Brain MRI, t1w sequence, axial 2D slice.
Patient: age 45, sex F, weight 75 kg, height 1.65 m
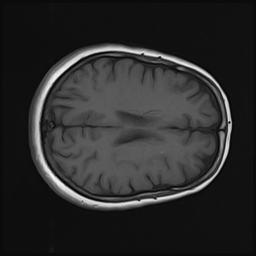